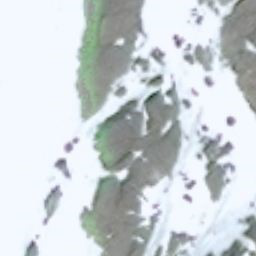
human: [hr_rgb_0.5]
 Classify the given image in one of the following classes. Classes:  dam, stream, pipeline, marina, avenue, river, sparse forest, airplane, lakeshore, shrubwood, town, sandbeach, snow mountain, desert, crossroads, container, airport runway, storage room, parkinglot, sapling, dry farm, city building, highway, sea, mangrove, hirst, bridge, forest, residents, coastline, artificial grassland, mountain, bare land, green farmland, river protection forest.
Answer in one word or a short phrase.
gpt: snow mountain